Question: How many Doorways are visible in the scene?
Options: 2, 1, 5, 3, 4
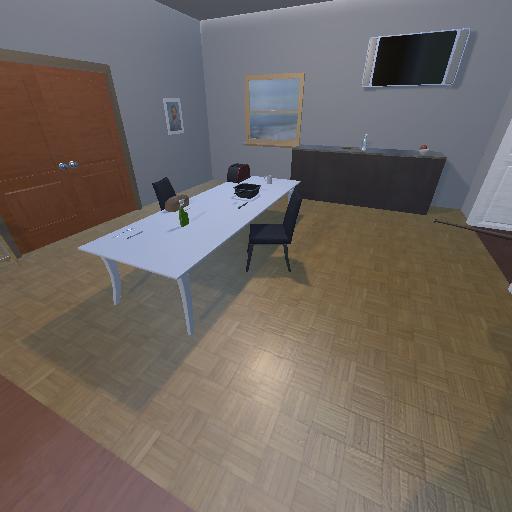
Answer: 2